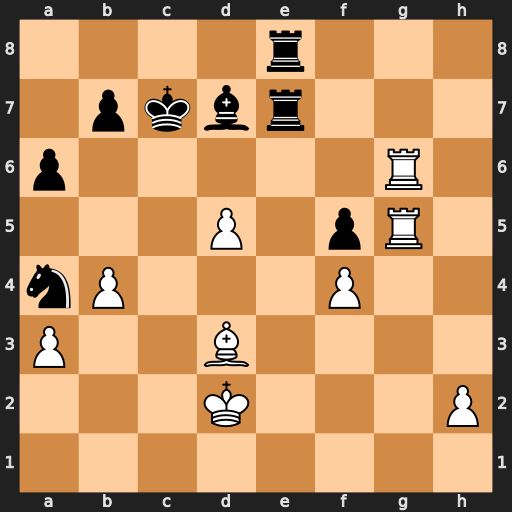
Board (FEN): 4r3/1pkbr3/p5R1/3P1pR1/nP3P2/P2B4/3K3P/8
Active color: w
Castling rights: -
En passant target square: -
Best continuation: d6+ Kd8 dxe7+